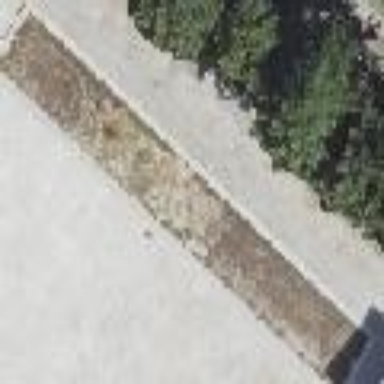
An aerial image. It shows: Tomb on grassy landcover. The tomb is war grave of historical significance.